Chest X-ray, PA view. Patient: 54 years old, sex F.
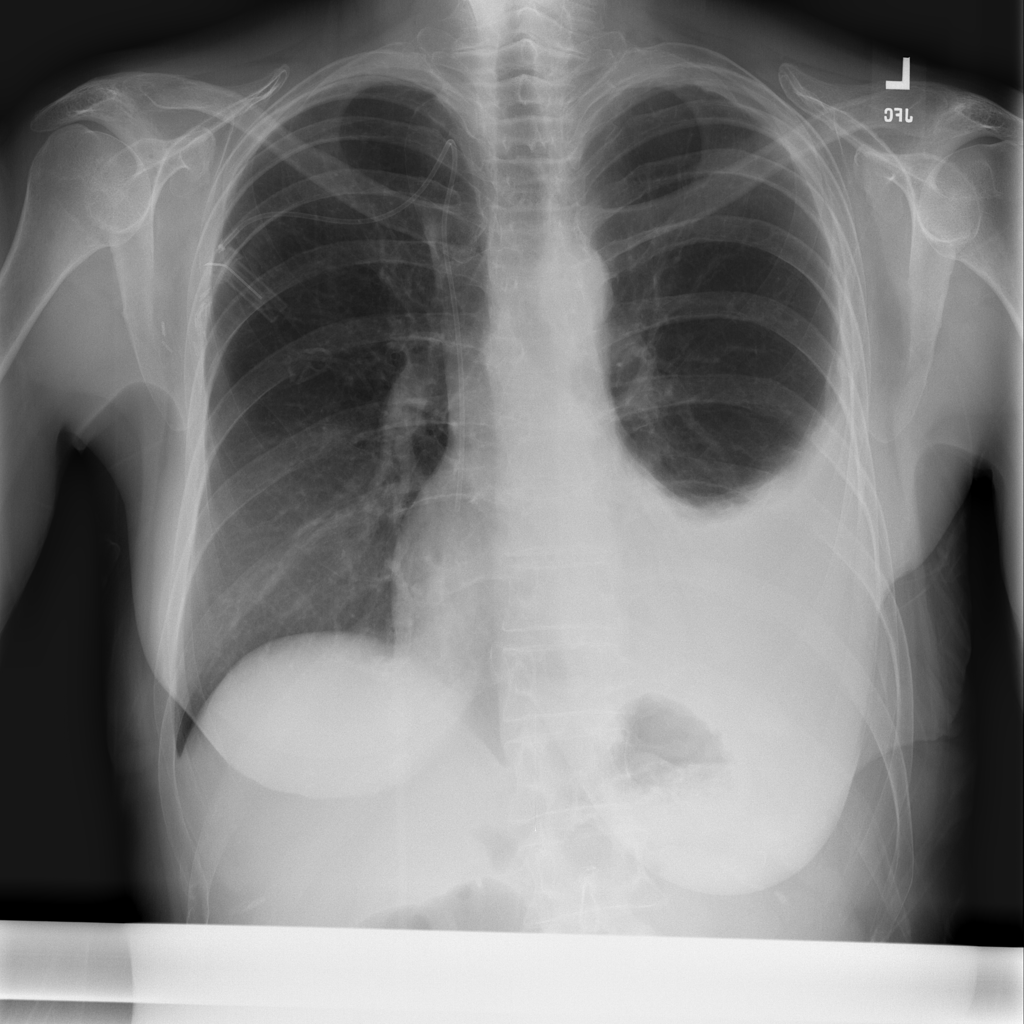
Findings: Consolidation, Effusion, Mass